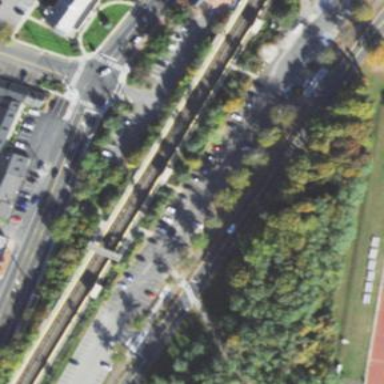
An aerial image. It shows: Platform for public transport at railway station.